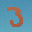
Label: 3